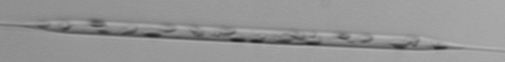
Label: Rhizosolenia